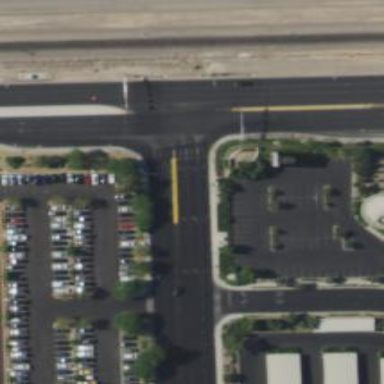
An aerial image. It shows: Solid stop line on the road marking.